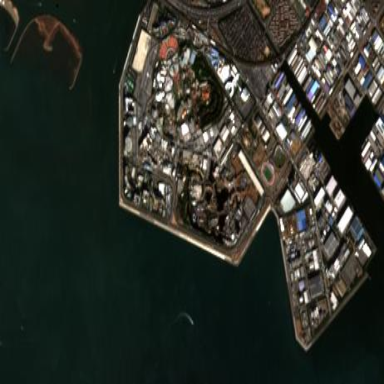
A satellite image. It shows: Theme park.